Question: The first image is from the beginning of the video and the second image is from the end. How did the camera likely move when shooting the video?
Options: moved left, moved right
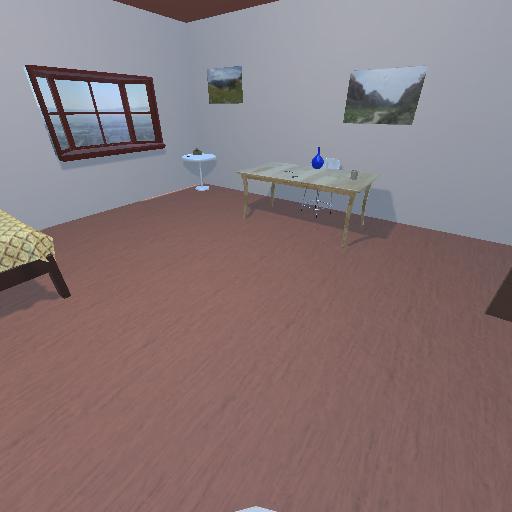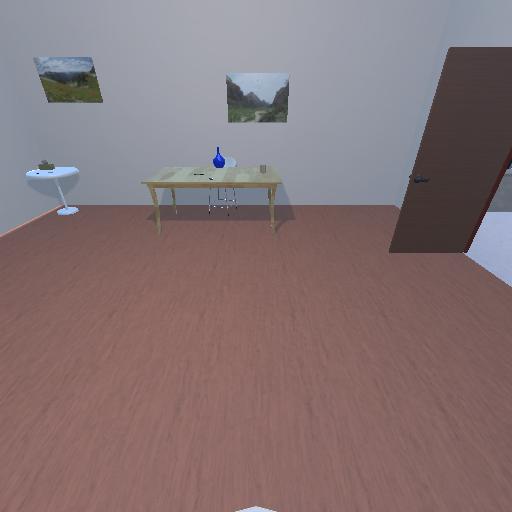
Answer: moved left